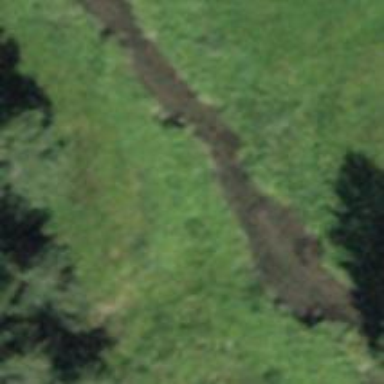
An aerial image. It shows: Ditch serving as waterway.